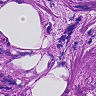
Metastatic tissue present: yes